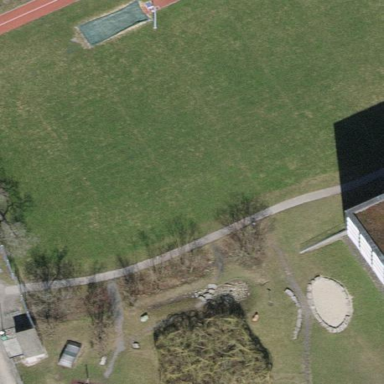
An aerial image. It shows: Soccer pitch with grass surface for leisure land.